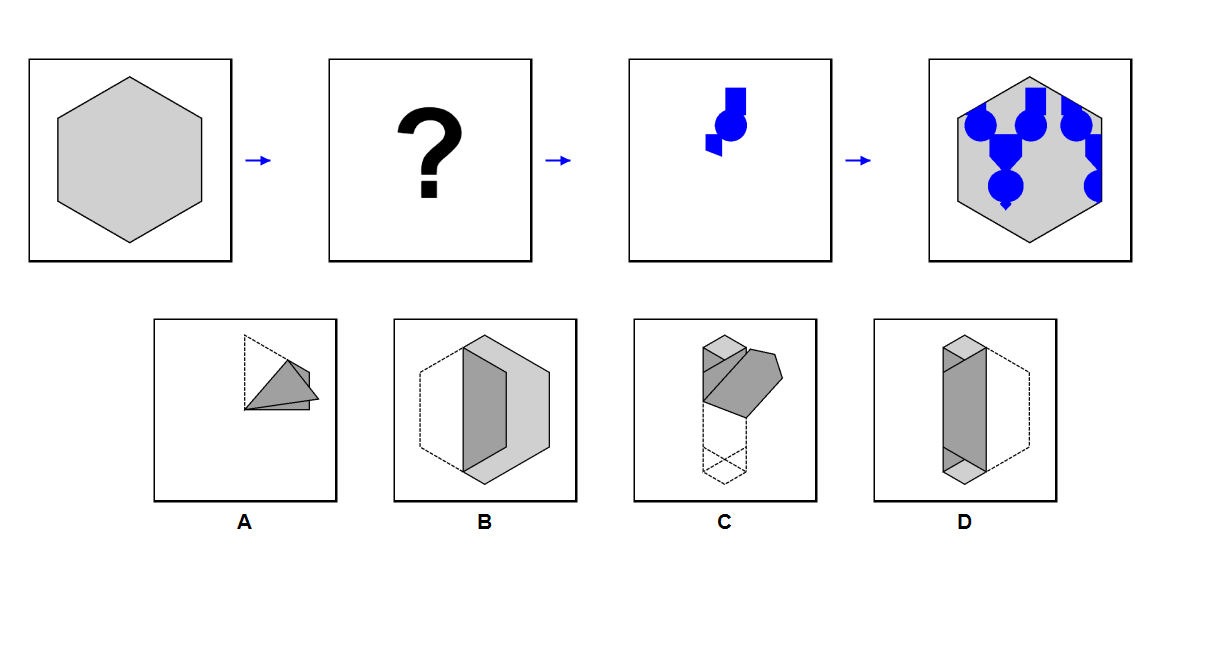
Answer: A